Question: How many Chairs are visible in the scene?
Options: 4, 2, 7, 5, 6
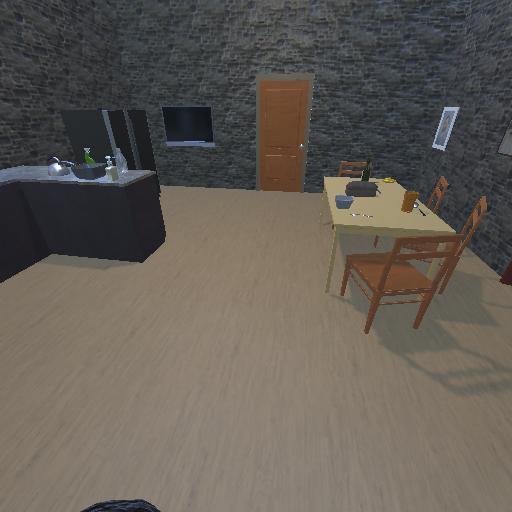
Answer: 4